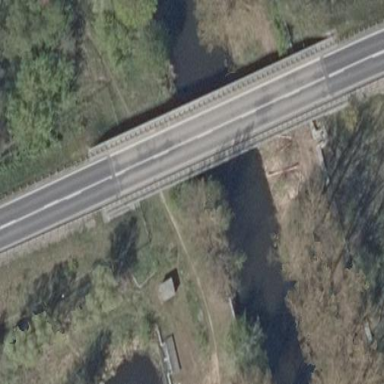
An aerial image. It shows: Beam bridge structure.